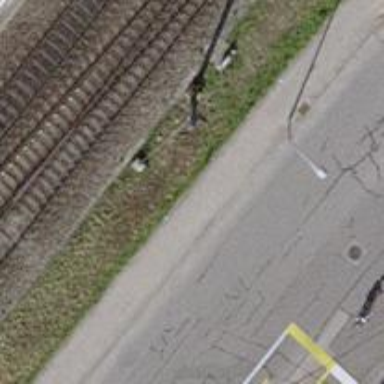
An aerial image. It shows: Power pole.